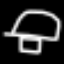
Label: mushroom